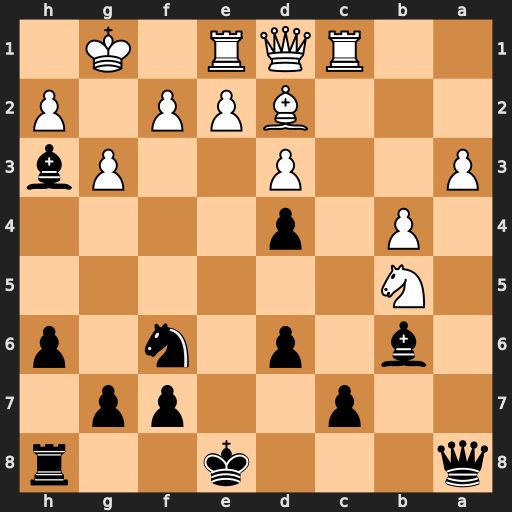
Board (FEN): q3k2r/2p2pp1/1b1p1n1p/1N6/1P1p4/P2P2Pb/3BPP1P/2RQR1K1
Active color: b
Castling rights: k
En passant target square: -
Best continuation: Qg2#